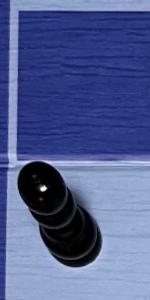
Label: Pawn_Black